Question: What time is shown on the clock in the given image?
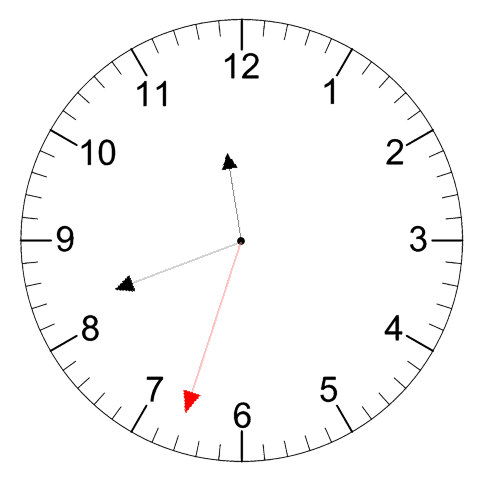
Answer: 11:41:33